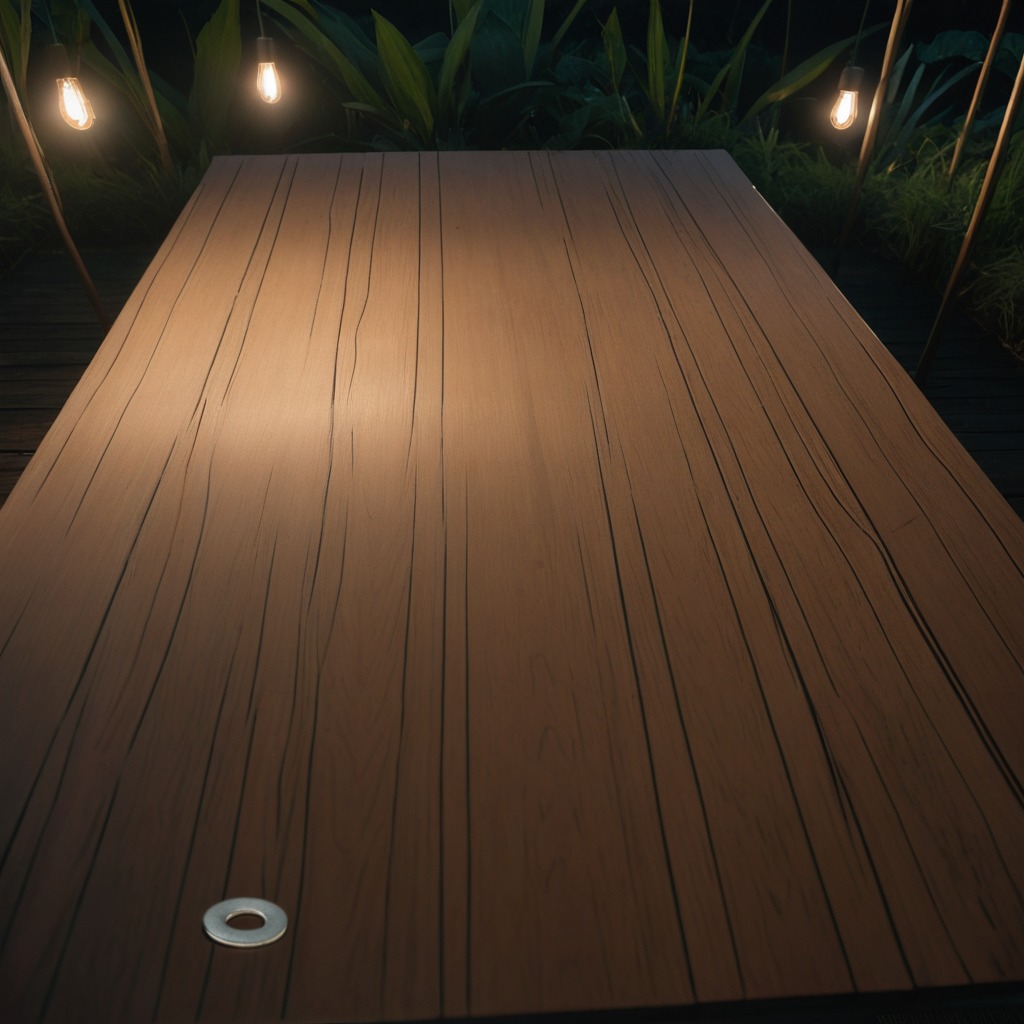
A flat metal washer lies on a wooden table inside a jungle field workshop tent at night dim ambient light soft shadows worn but